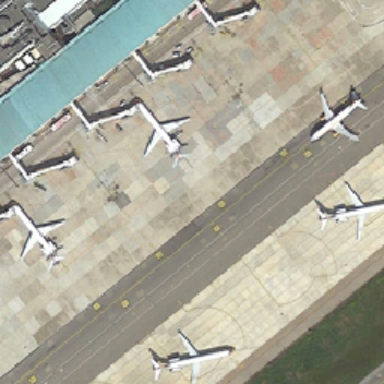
Five planes are in an airport .